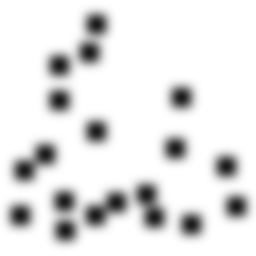
Squares: 19
Triangles: 0
Stars: 0
Total shapes: 19